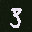
Label: 3